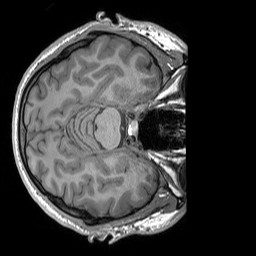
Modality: T1w
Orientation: axial
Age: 21
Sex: male
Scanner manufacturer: siemens
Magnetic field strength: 3 T
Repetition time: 1.9 s
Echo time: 0.00252 s